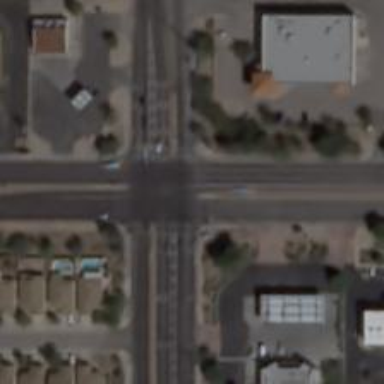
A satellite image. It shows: Marked road crossing.